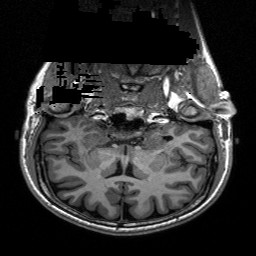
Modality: T1w
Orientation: sagittal
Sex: female
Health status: healthy
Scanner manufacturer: siemens
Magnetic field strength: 3 T
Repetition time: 3.2 s